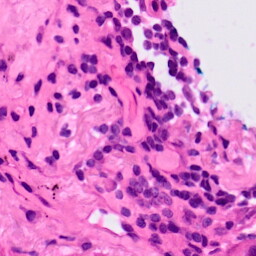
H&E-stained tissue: Lung